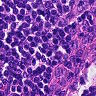
Metastatic tissue present: no